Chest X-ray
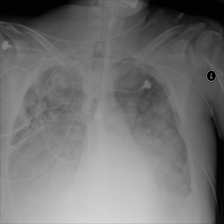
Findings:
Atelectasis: negative
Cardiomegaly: negative
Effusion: negative
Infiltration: positive
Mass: negative
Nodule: negative
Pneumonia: negative
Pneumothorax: negative
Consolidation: negative
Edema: negative
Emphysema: negative
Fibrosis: negative
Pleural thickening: negative
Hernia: negative